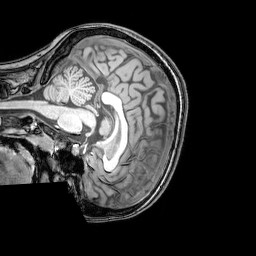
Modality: T1w
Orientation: sagittal
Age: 23
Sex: female
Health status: healthy
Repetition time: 0.081 s
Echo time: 0.037 s